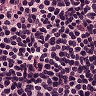
Metastatic tissue present: no